Question: I would like to add the image and 1 or 2 div in to the select2 element.

Here is the code I tried:
'''
<select style="width:94%" id="e9">
<option value="volvo">Suger</option>
<option value="saab">Saab</option>
<option value="opel">Opel</option>
<option value="audi">Audi</option>
</select>
<script>
$("#e9").select2({ placeholder: 'testing',});
</scipt>
'''
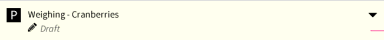
Answer: here is the answer what you actually required...
'''
$("#e9").select2({
data:'passdatahere',
formatResult: format,
formatSelection: format,
escapeMarkup: function(m) { return m; }
});
function format(processElement) {
return "<img class='flag' src='../images/i.png'/>
<div style='display:inline-block;padding-left:15px'>"
+ processElement.name + "</div>
<div style='padding-left:30px'>
<span class='icon-code-updated icon-doc-missing' style='display:inline-block'>
</span>" + processElement.status + "</div>";
}
'''